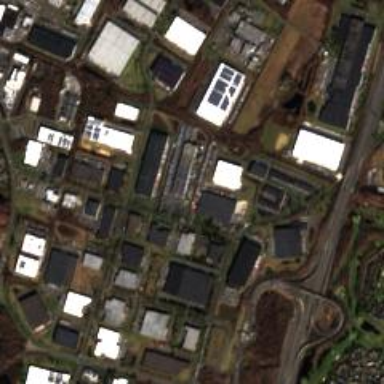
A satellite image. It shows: Industrial area.